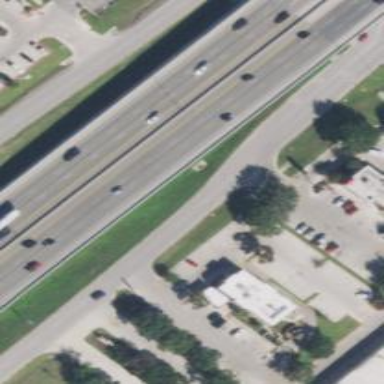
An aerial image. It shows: Secondary road with asphalt surface and frontage road.